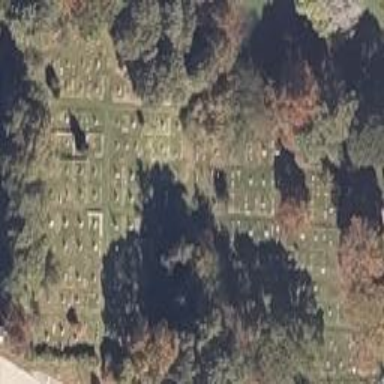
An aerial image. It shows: Graveyard.